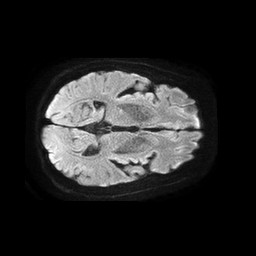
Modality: TRACE
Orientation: axial
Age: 64
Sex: female
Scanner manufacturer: philips
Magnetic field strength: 1.5 T
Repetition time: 4.6 s
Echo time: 0.09059 s